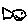
Label: fish